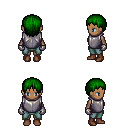
a pixel art fantasy rpg character, female body template, human, dark skin, steel chest armor, teal pants, green plain hairstyle, metal gloves, brown shoes, four views (front, back, left, right), 2x2 character sprite sheet, small pixel art, hard edges, no anti-aliasing